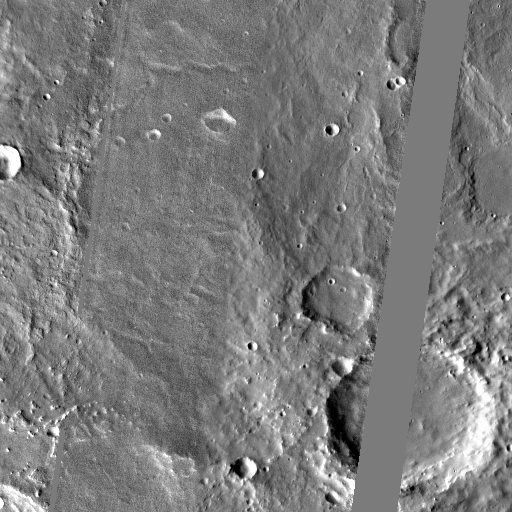
Crater classes present: Background, Other, Buried